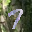
Label: 7